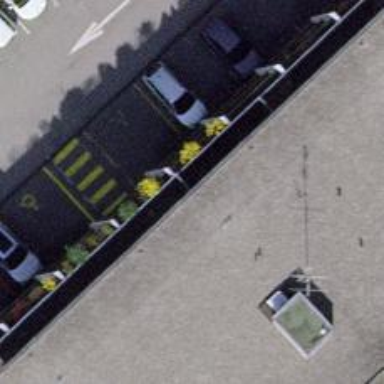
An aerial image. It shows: Public surveillance system.